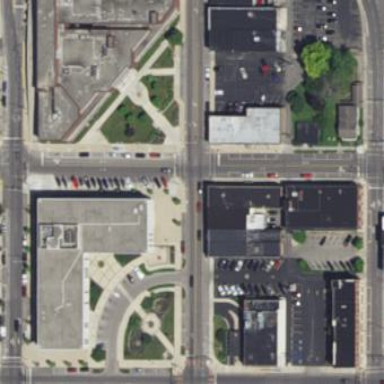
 known as the Delaware County Justice Center."